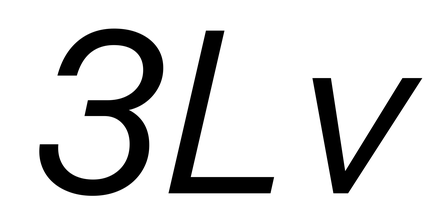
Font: InstrumentSans-Italic_Italic